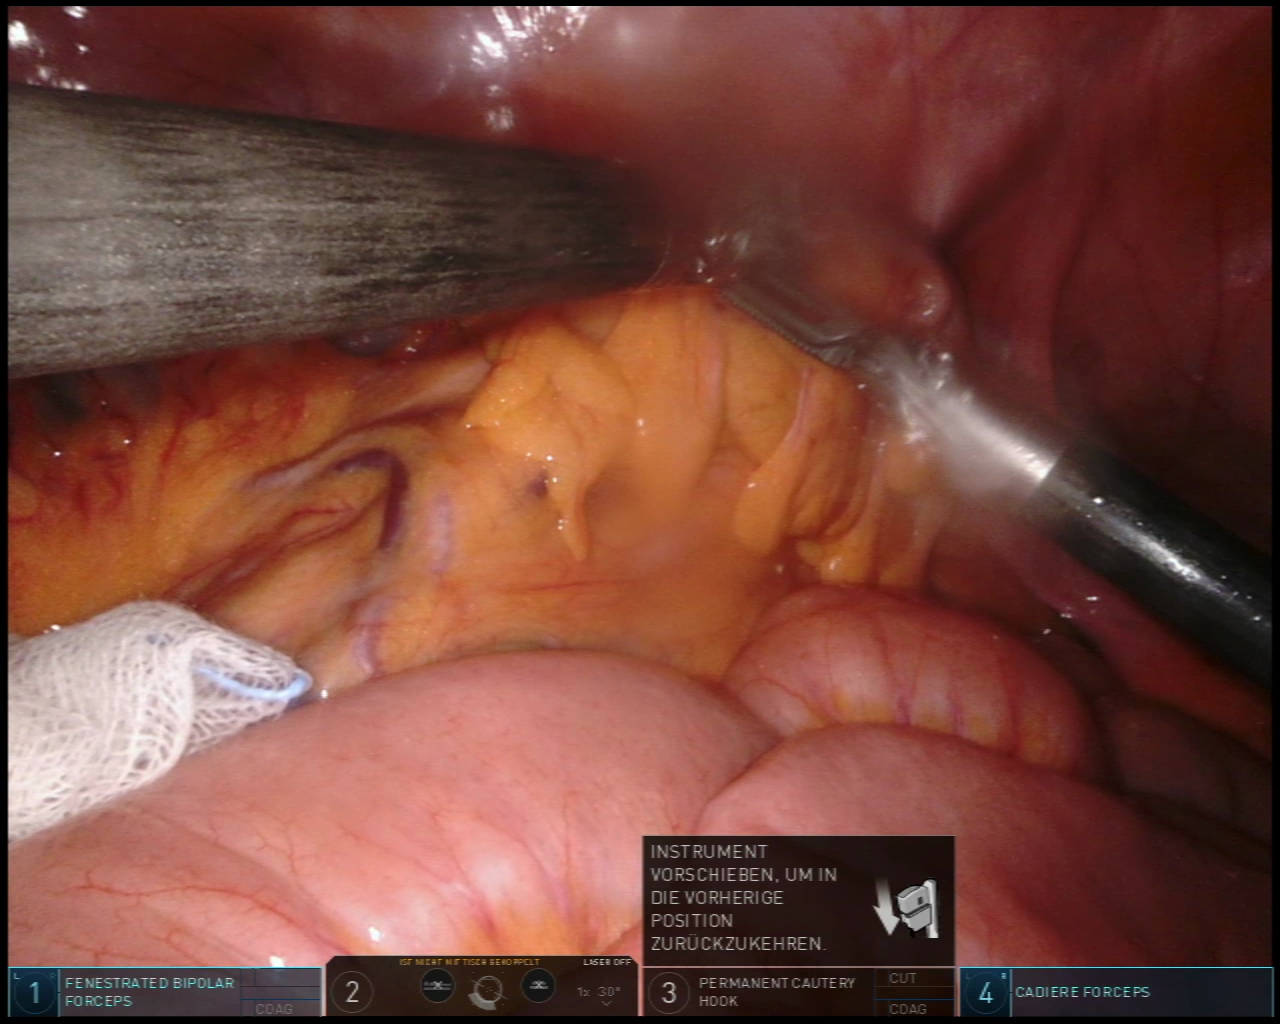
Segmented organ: small_intestine
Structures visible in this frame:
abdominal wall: yes
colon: yes
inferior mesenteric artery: no
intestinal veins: no
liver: no
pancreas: no
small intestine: yes
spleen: no
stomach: no
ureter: no
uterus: no
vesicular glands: no